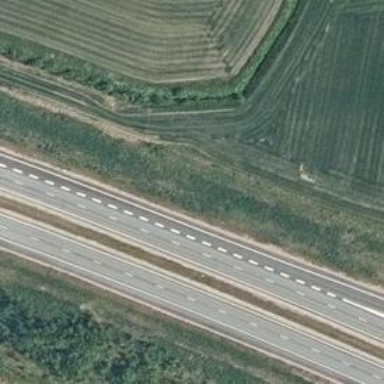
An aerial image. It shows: Asphalt motorway.